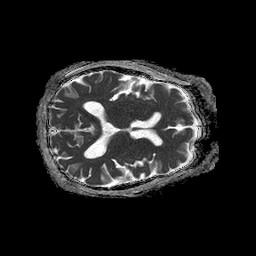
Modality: ADC
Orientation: axial
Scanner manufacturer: philips
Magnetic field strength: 1.5 T
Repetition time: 4.6 s
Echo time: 0.08941 s